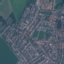
Land use / land cover: Residential